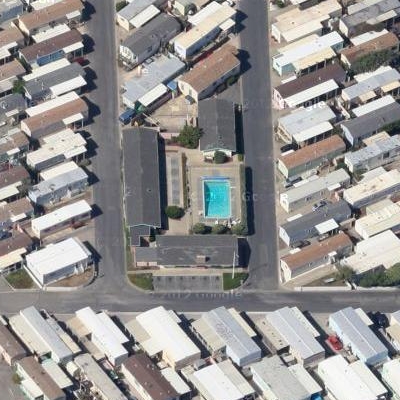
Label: Resident